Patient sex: M
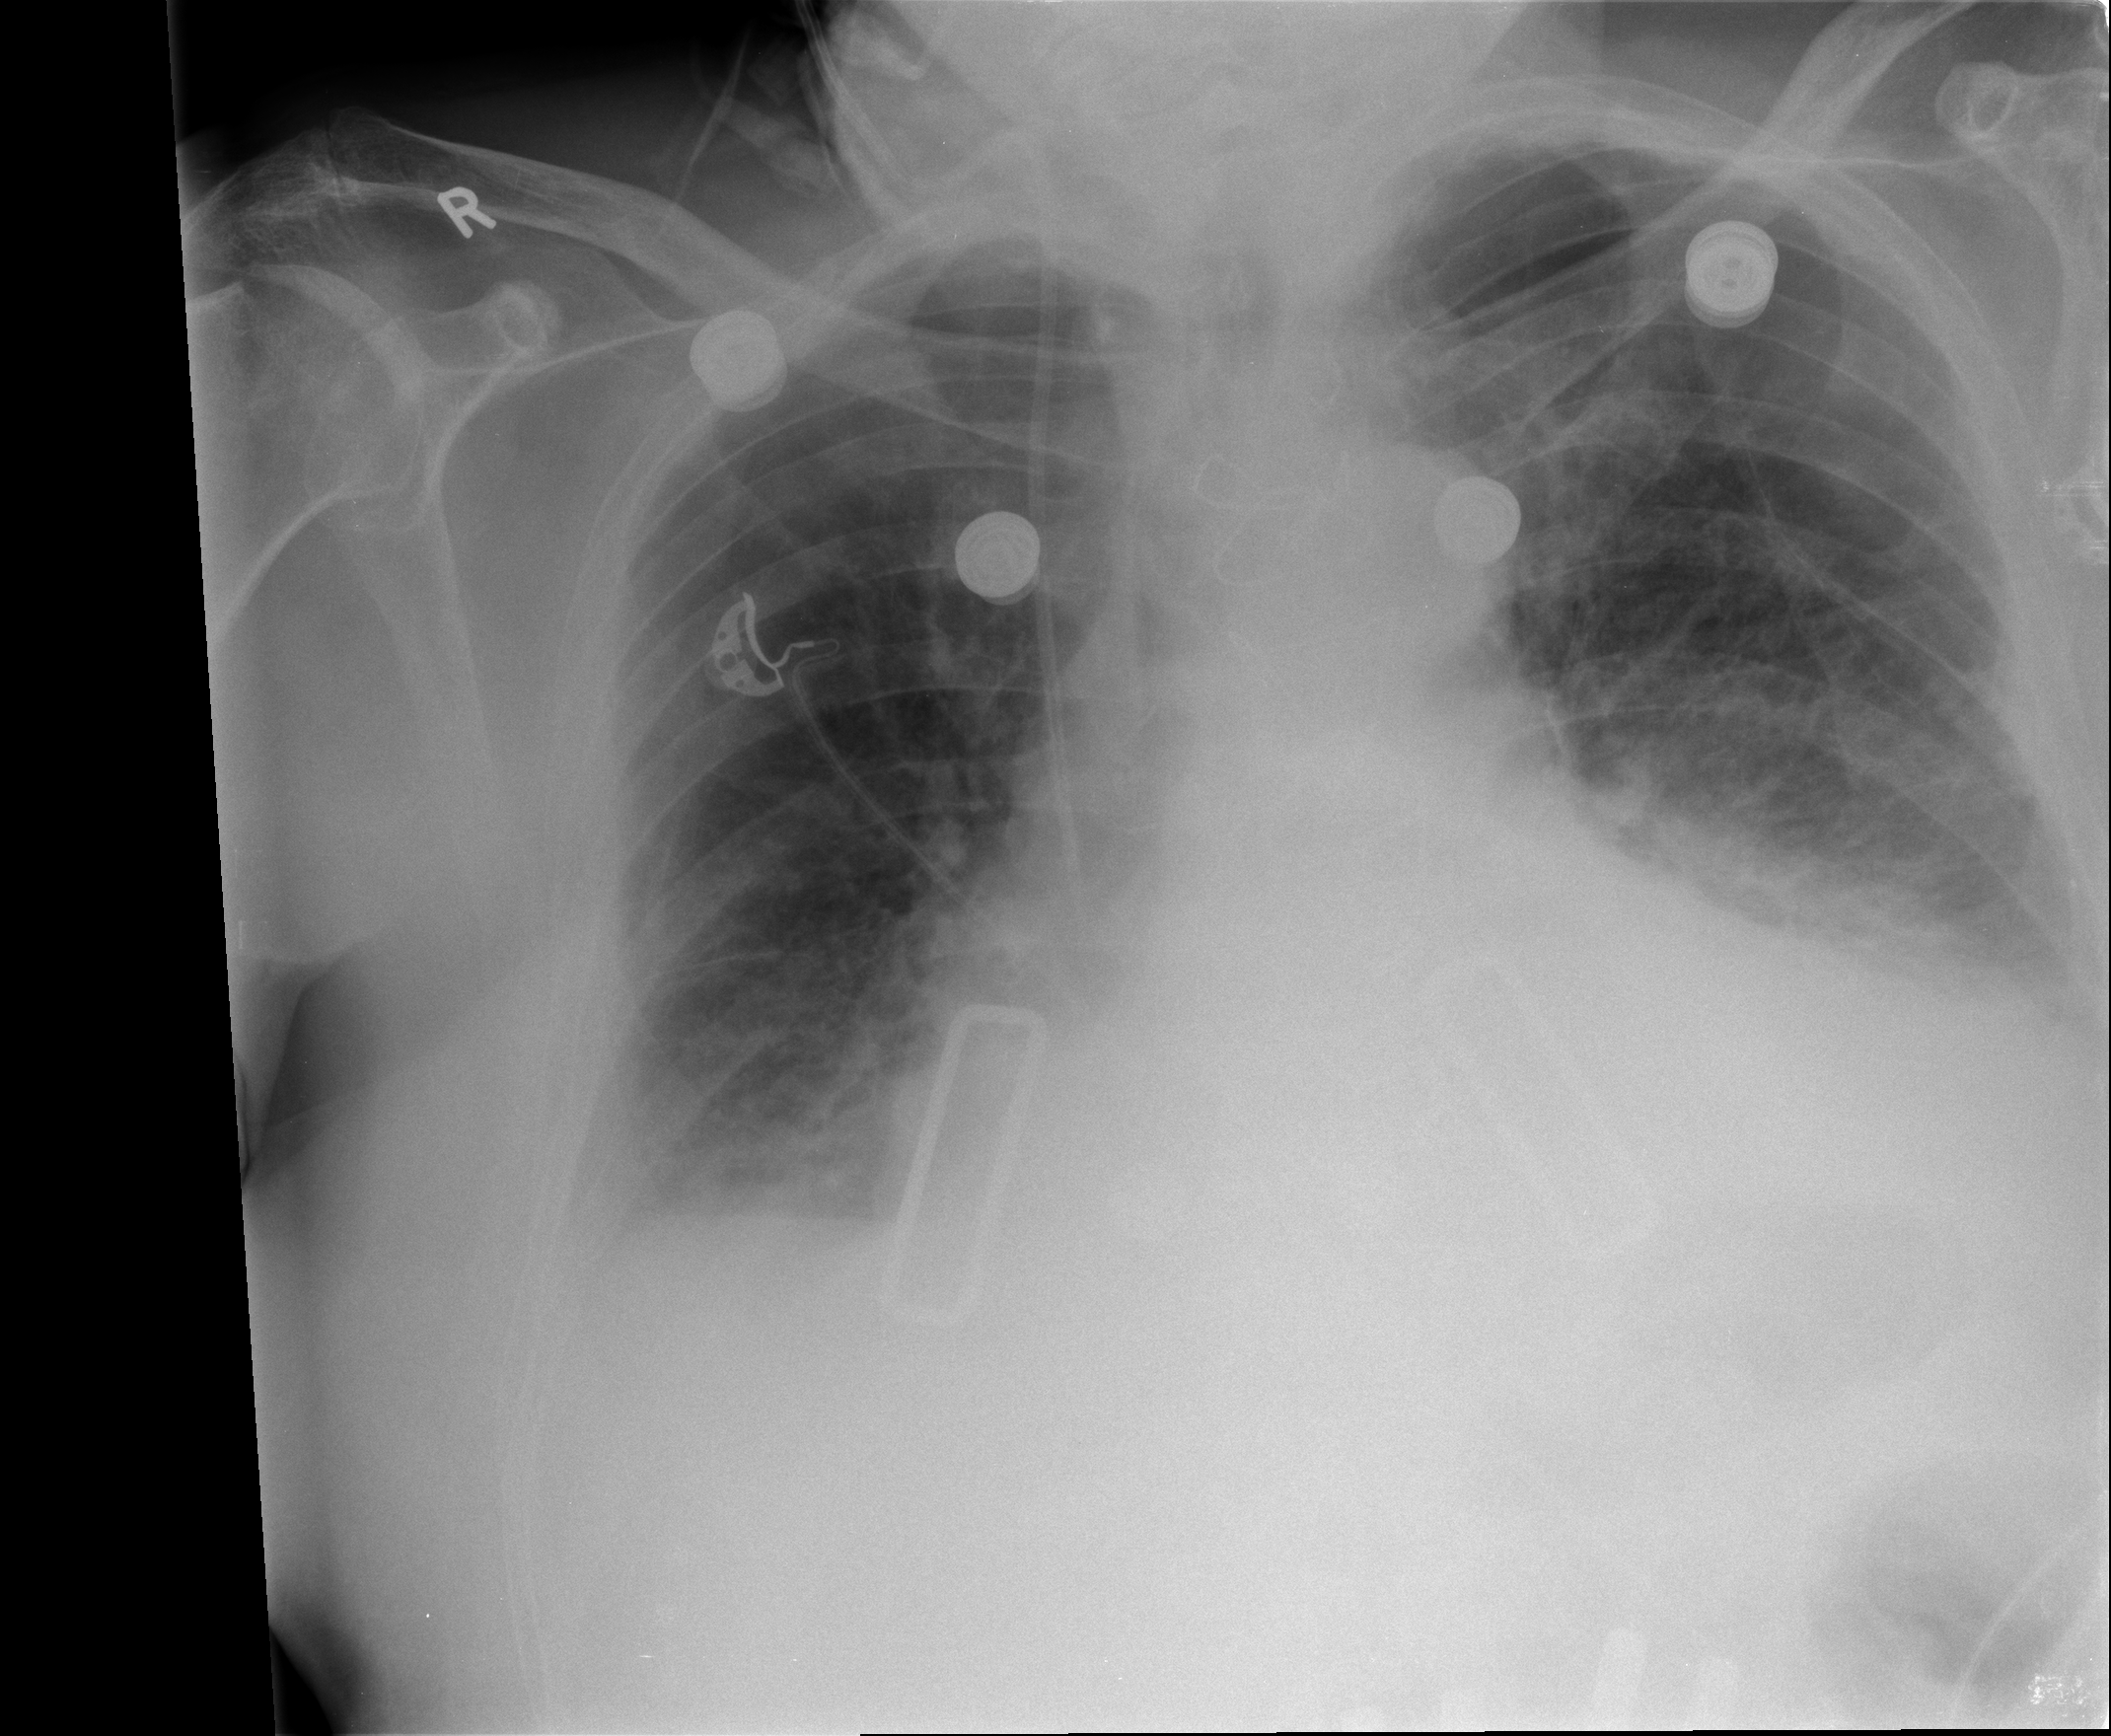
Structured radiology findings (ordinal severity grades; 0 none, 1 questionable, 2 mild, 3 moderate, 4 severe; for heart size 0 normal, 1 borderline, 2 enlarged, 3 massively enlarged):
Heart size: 2
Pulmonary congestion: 2
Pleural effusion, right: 2
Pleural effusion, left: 3
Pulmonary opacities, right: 0
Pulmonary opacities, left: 0
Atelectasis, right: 2
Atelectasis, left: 3